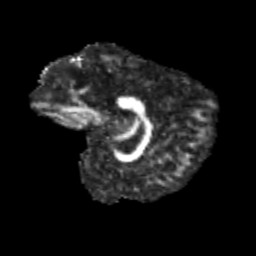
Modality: FA
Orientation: sagittal
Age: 11
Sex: male
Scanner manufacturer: siemens
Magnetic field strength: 3 T
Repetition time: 3.8 s
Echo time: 0.07 s